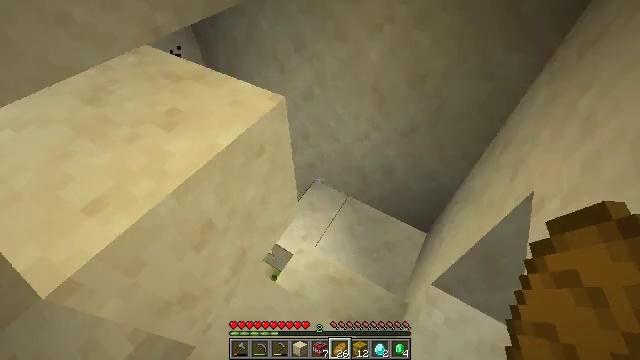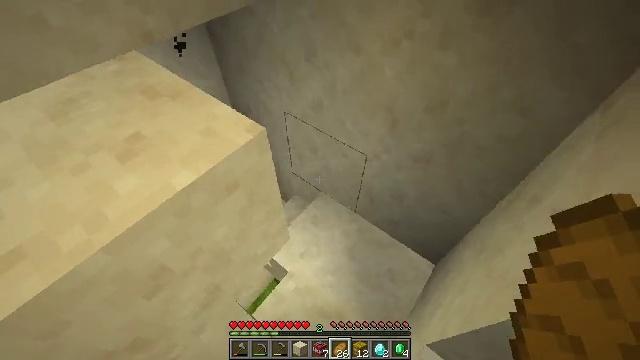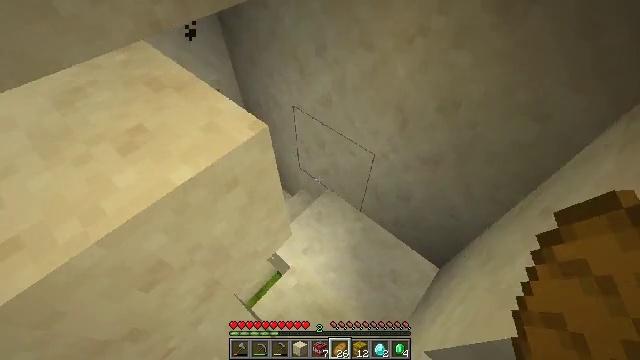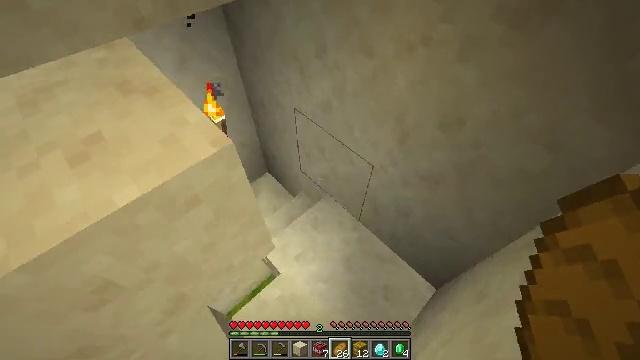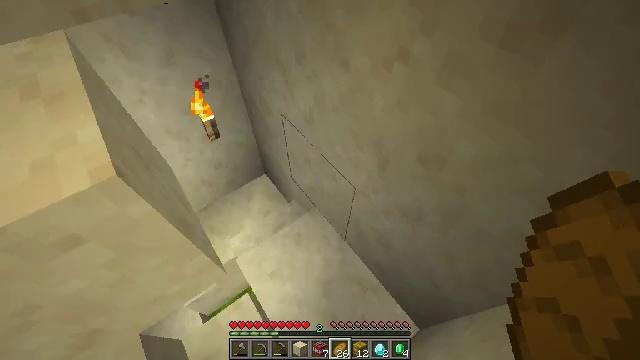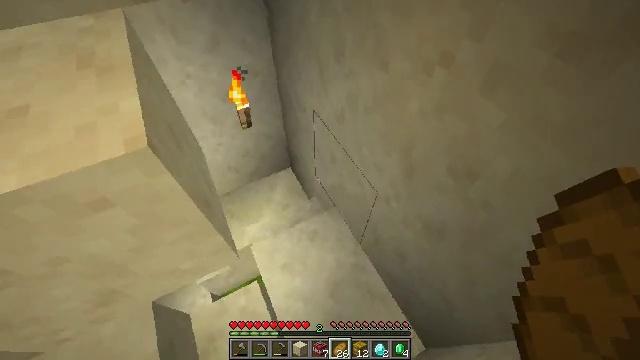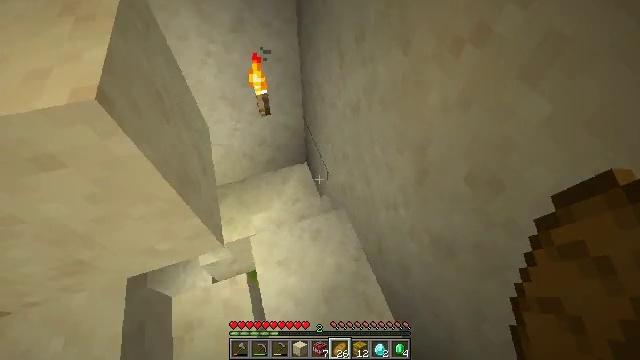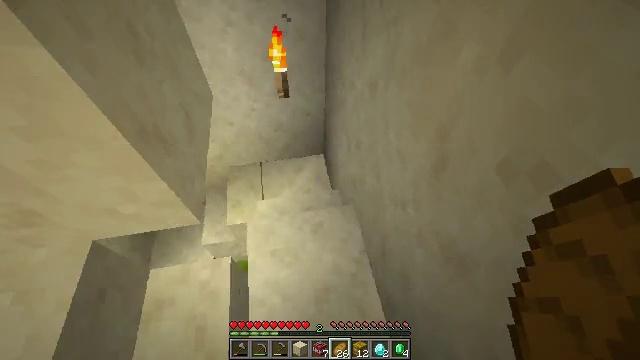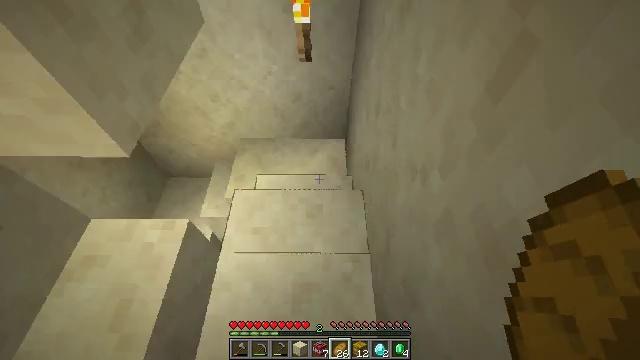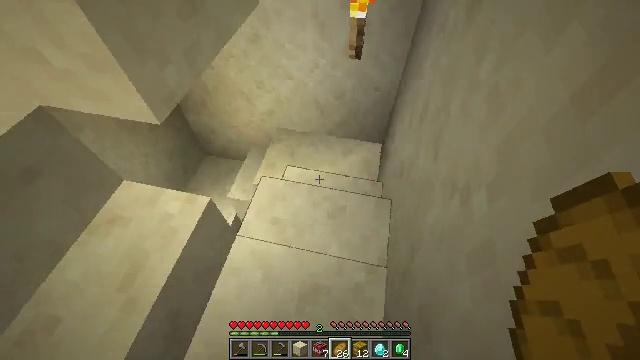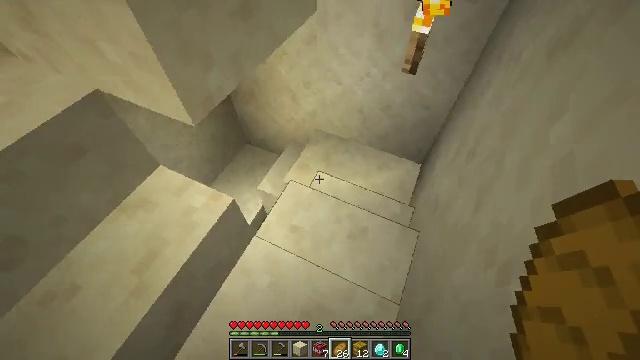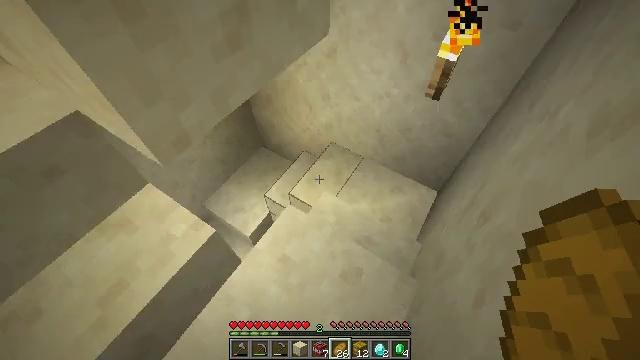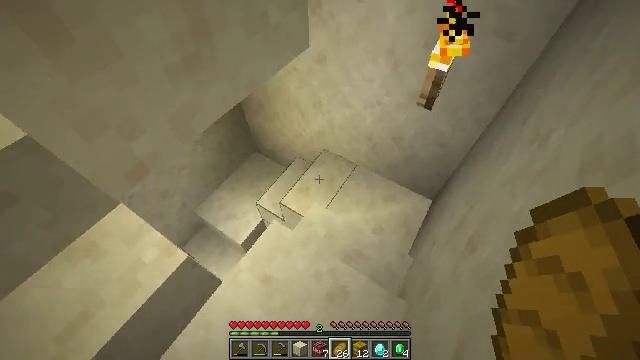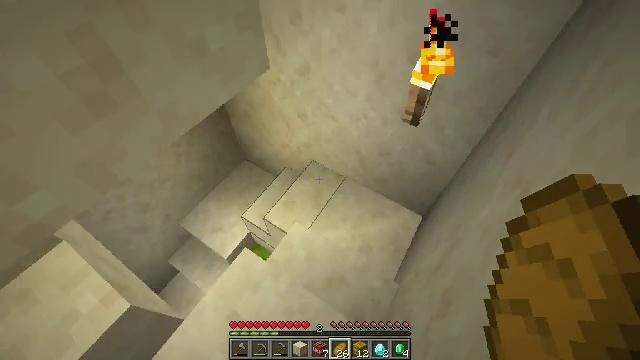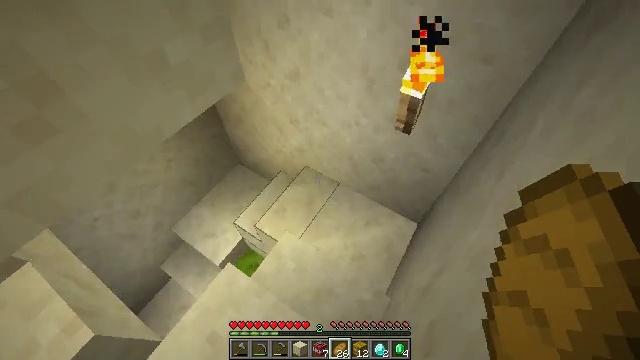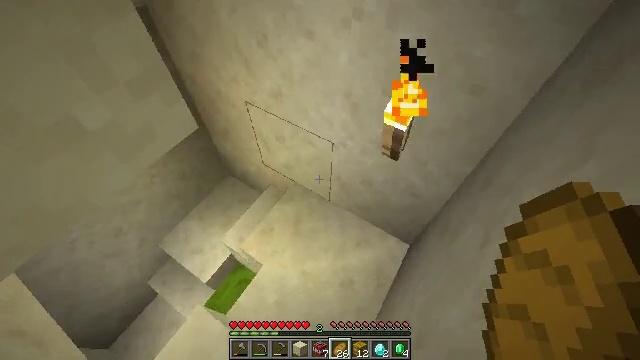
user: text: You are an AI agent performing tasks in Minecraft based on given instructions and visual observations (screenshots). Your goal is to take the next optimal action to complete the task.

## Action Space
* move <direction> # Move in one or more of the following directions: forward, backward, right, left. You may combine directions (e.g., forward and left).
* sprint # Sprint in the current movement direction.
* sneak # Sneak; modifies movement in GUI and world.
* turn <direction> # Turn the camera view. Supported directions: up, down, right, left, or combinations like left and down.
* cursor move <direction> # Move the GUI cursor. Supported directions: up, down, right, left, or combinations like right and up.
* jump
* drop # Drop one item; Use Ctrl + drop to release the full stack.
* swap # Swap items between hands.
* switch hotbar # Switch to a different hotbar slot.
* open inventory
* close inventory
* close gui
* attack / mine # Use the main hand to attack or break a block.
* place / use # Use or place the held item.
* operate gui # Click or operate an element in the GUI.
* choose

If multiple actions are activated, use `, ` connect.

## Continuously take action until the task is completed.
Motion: motion action
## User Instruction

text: Break the hay block to collect it.
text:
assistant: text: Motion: move forward and move right, turn left and down
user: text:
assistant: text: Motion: move forward and move right, turn left and down
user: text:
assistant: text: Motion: move forward and move right, turn left and down
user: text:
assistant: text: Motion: move forward and move right, turn left
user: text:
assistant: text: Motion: move forward and move right, turn left
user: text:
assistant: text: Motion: move forward and move right, turn left
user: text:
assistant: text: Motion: move forward and move right, turn left
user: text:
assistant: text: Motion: move forward and move right, turn left
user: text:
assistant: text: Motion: move forward and move right, sprint, turn left
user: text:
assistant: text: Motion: move forward and move right, sprint, turn left
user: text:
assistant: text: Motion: move forward and move right, sprint, turn left
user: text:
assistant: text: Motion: move forward and move right, sprint
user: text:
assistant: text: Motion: move forward and move right, sprint
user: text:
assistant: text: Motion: move forward and move right, sprint
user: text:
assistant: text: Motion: move forward and move right, sprint
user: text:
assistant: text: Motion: move forward and move right, sprint, turn left and down
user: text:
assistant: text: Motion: move forward and move right, sprint, turn left and down
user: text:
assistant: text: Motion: move forward and move right, sprint, turn left and down
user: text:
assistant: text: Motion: move forward and move right, sprint, turn left and down
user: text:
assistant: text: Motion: move forward and move right, sprint, turn left and down
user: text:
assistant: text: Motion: move forward and move right, sprint, turn left
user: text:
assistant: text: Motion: move forward and move right, sprint, turn left
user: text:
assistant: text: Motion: move forward and move right, sprint
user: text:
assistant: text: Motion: move forward and move right, sprint
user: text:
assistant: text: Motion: move forward and move right, sprint
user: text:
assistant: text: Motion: move forward and move right, sprint, turn left and up
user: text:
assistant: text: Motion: move forward and move right, sprint, turn left and up
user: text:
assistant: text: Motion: move forward and move right, sprint, turn left
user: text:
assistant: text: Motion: move forward and move right, sprint, turn left
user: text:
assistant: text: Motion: move forward and move right, sprint, turn left